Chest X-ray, PA view. Patient: 40 years old, sex M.
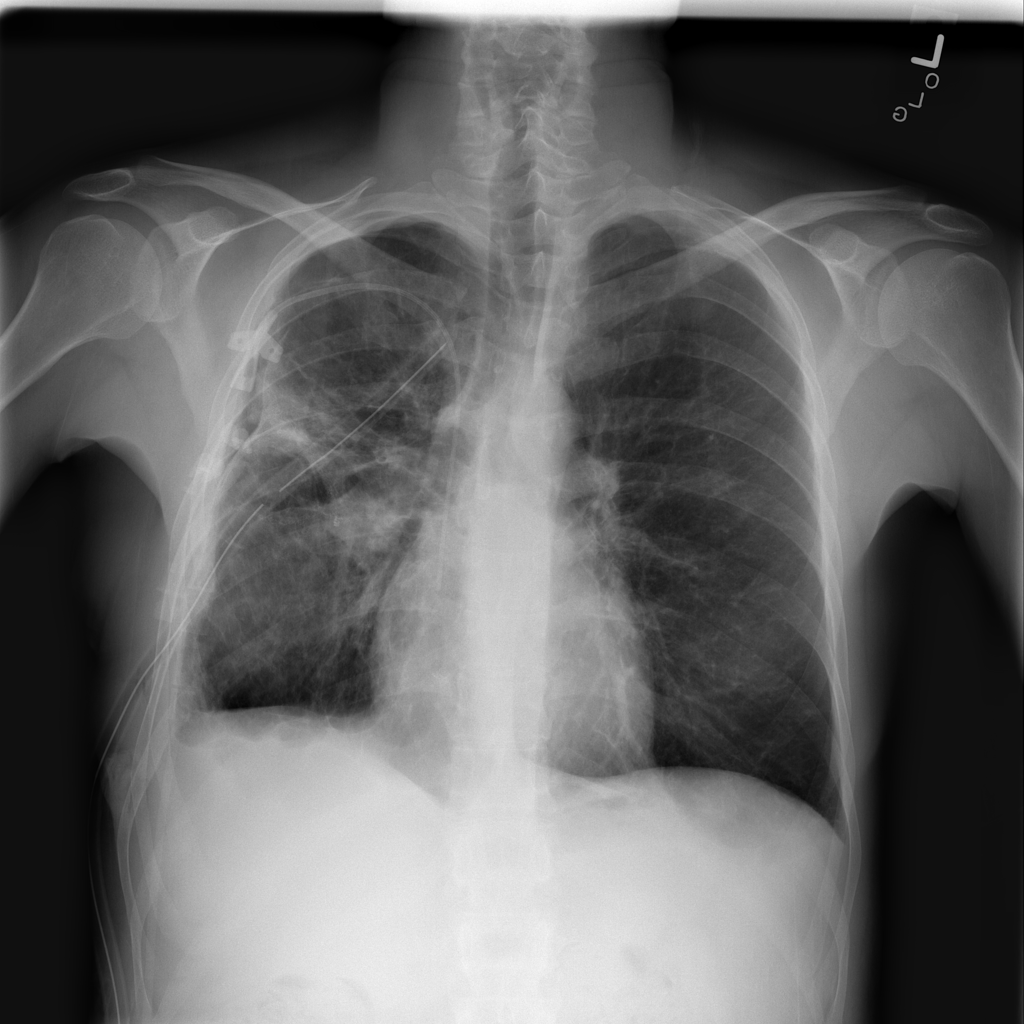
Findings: Consolidation, Effusion